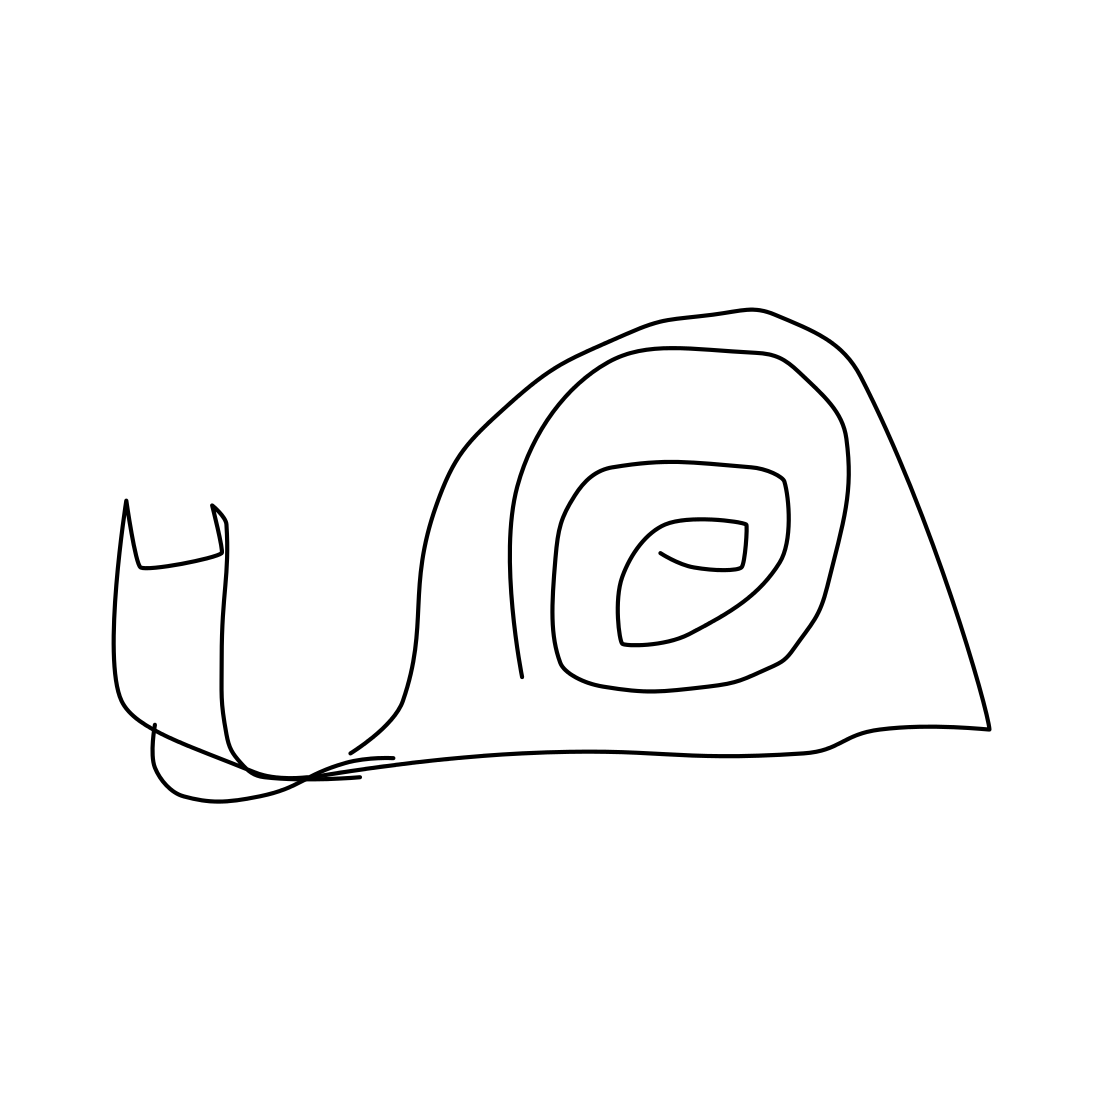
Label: snail